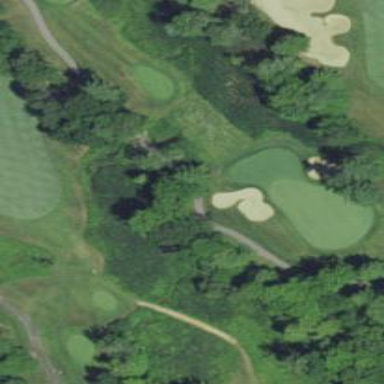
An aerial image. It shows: Golf fairway surrounded by grass.